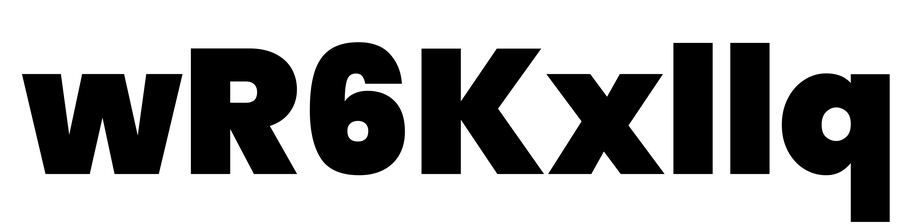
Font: Poppins-Black